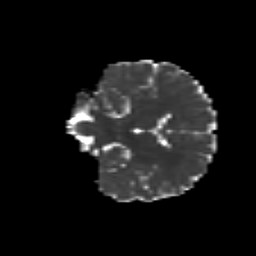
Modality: MD
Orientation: coronal
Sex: female
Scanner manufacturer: siemens
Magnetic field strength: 3 T
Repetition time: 5 s
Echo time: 0.071 s